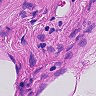
Metastatic tissue present: no